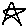
Label: star